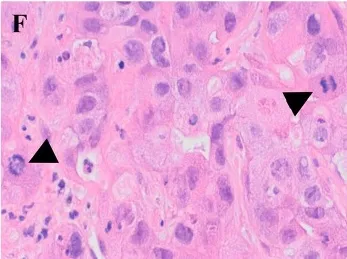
The patient's intrahepatic cholangiocarcinoma, which was classified as TNM: cT3, cN1, cM1, and stage IV tumor [according to AJCC/UICC staging criteria ]. (E,F) Histology from ultrasound-guided liver-biopsy.
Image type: pathology (h&e)